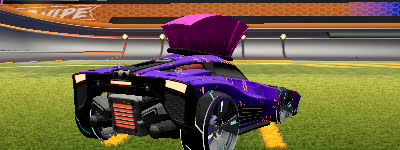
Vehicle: breakout